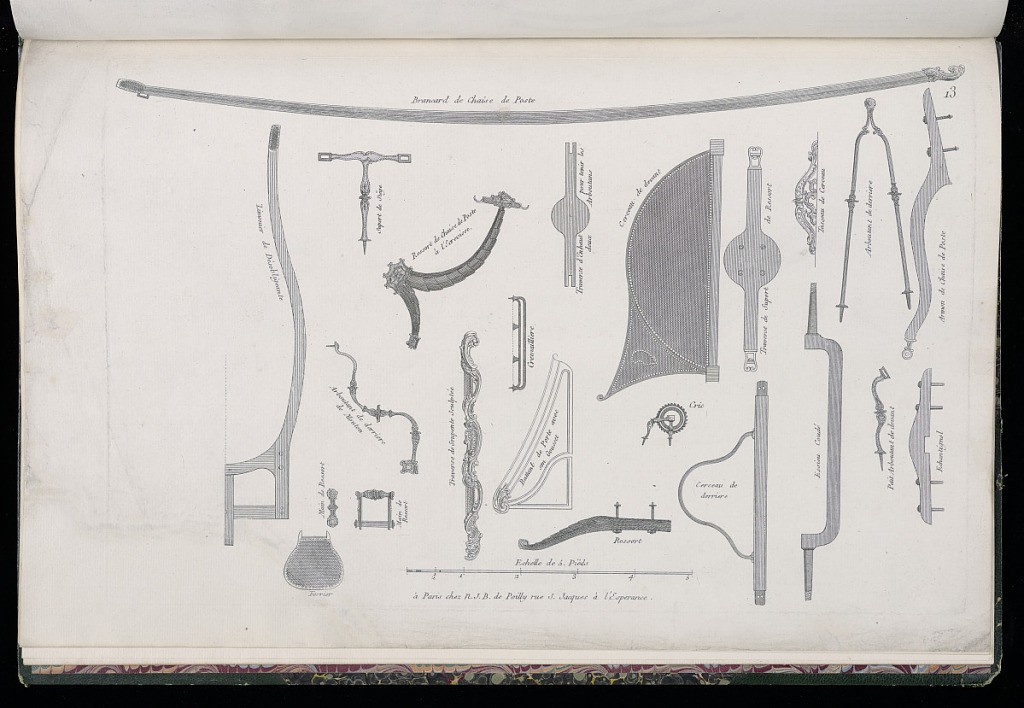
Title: Designs of Carriage Parts
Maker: Jean-François Chopard, French, active 18th century
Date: ca. 1750
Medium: Engraving on paper
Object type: Bound print
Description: Plate 13, Folio 13 of a series of 13 prints of designs for carriages or coaches. Variety of carriage parts in plan view with accompanying captions.